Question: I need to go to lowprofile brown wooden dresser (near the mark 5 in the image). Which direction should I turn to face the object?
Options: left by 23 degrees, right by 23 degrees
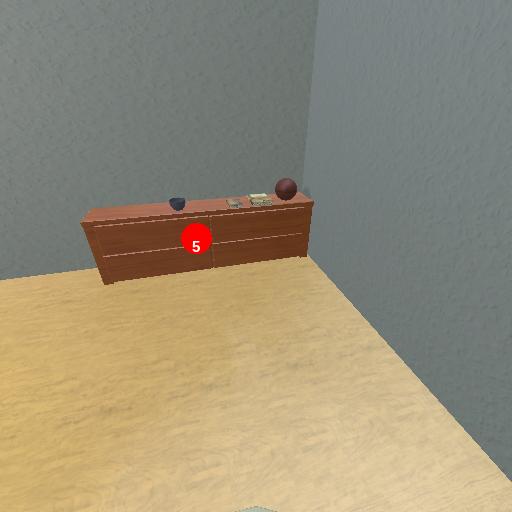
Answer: left by 23 degrees